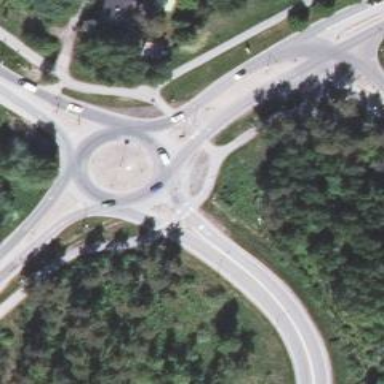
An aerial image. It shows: Secondary road made of asphalt leading to roundabout.